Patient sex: M
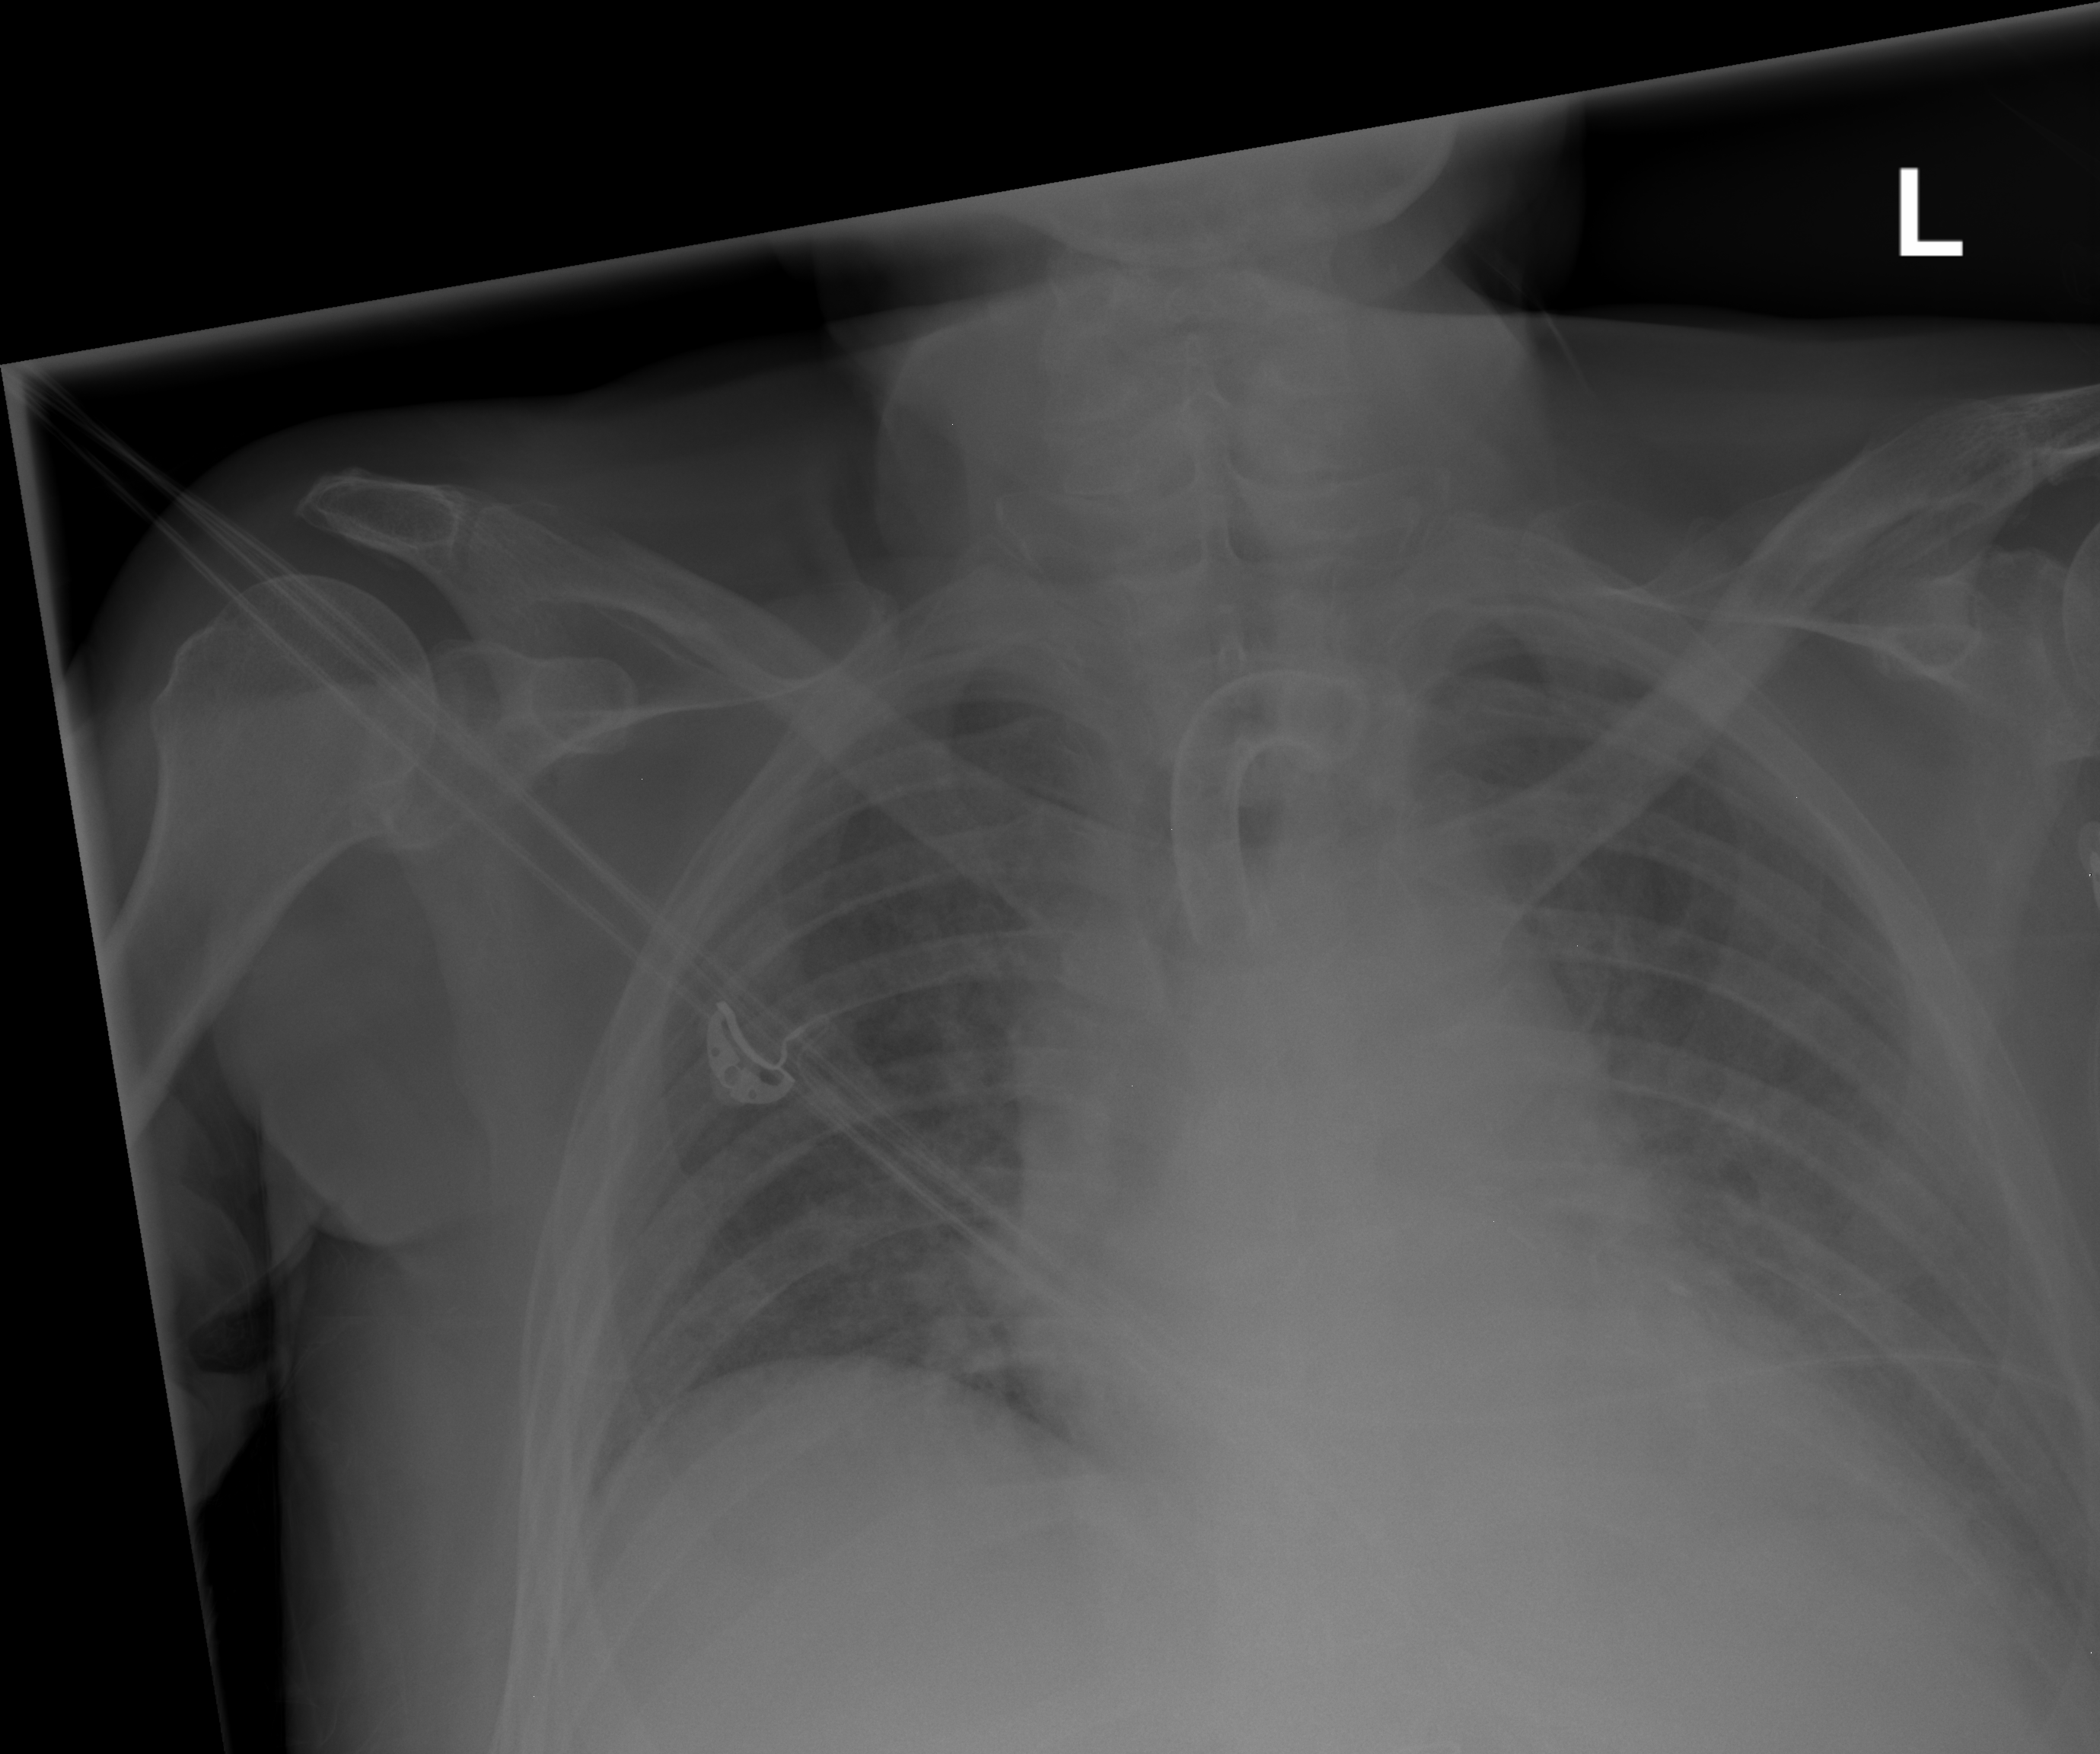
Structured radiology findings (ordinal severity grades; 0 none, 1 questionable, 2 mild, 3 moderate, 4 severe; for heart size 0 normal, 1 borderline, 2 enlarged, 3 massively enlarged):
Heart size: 1
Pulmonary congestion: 0
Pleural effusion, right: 1
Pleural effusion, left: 2
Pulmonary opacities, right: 1
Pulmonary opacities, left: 1
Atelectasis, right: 0
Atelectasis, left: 2